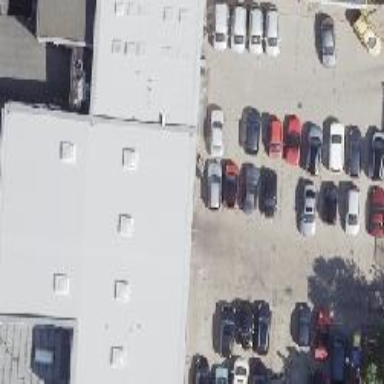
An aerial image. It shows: Car repair shop.